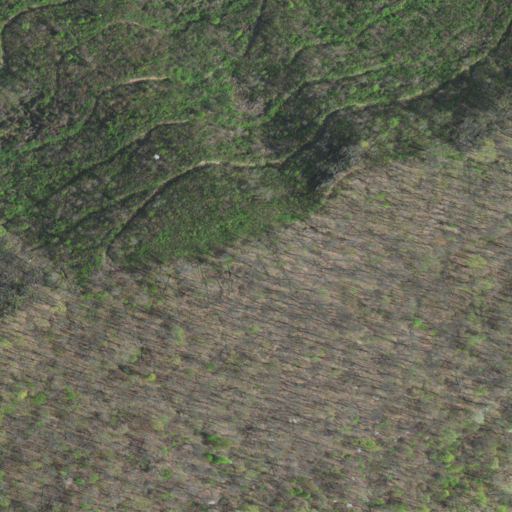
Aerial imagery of ridge(s) in Virginia named Chestnut Flats containing deciduous forest, mixed forest, and shrub